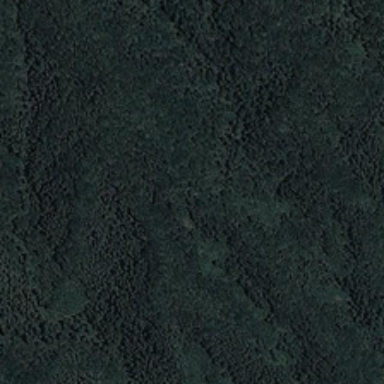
Many green trees form a piece of forest .